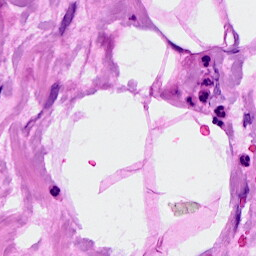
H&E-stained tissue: Breast